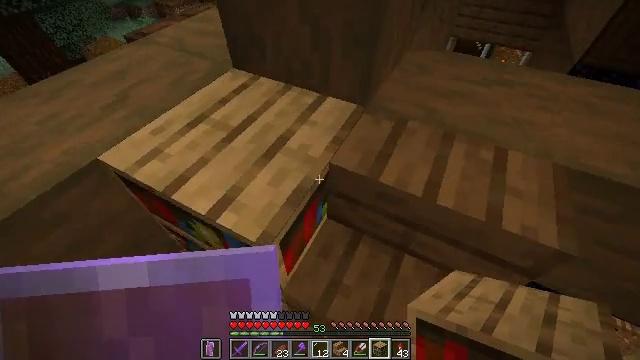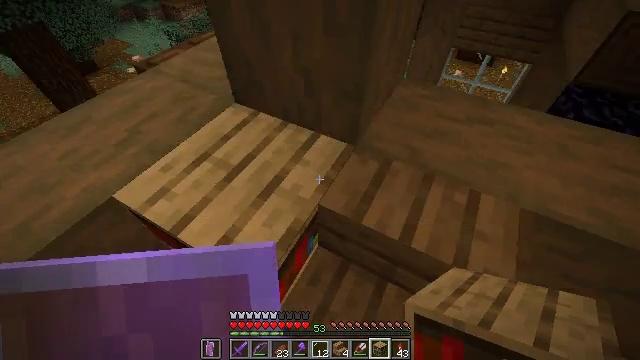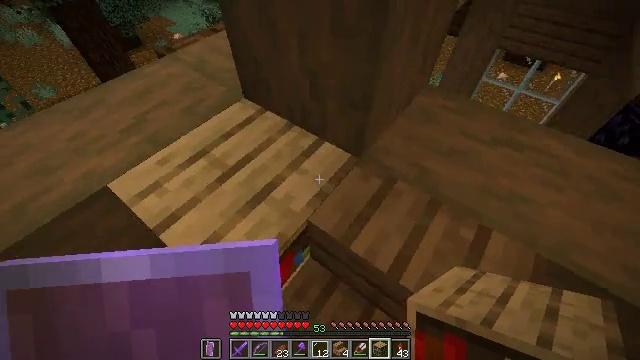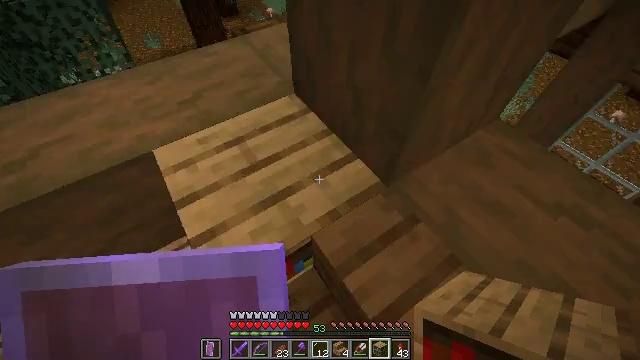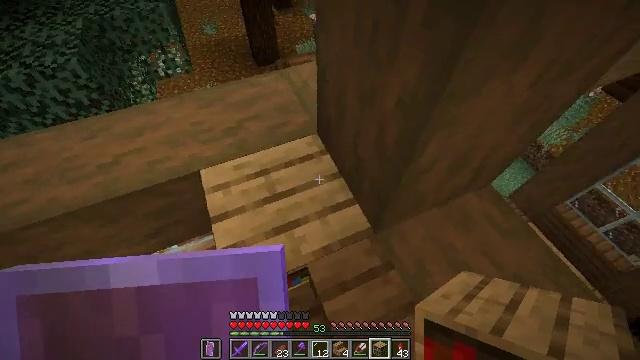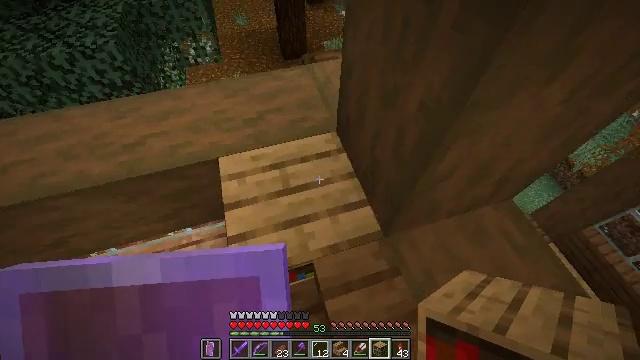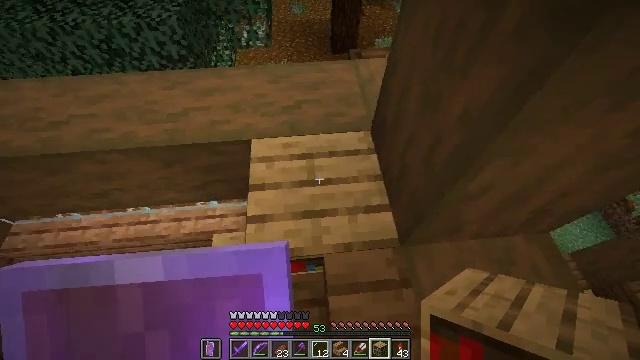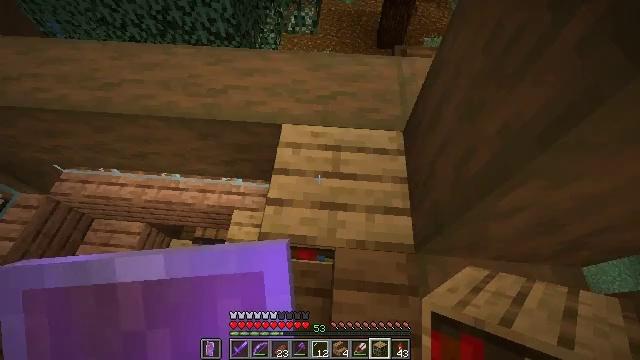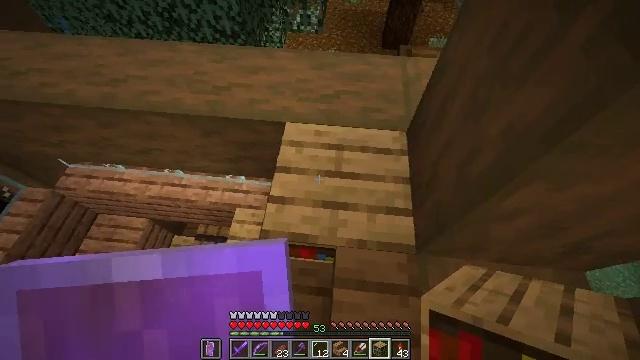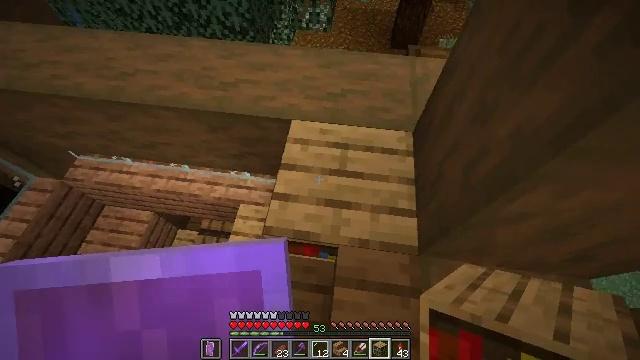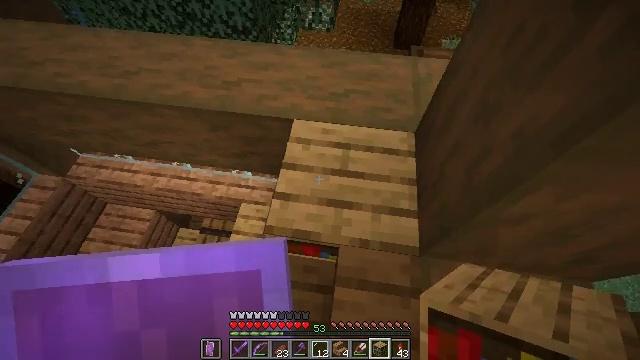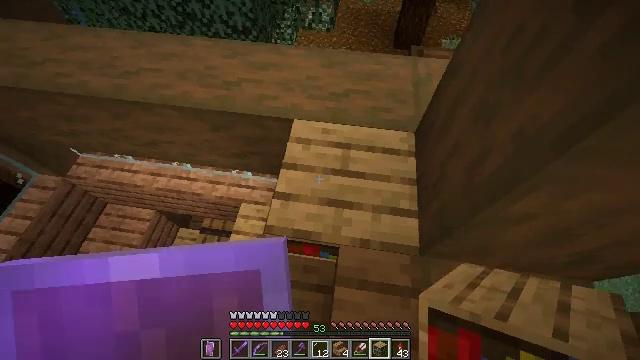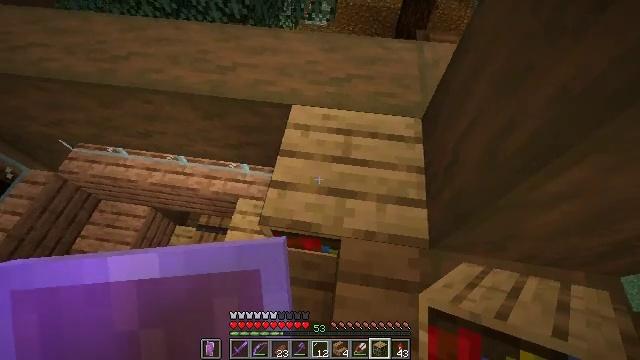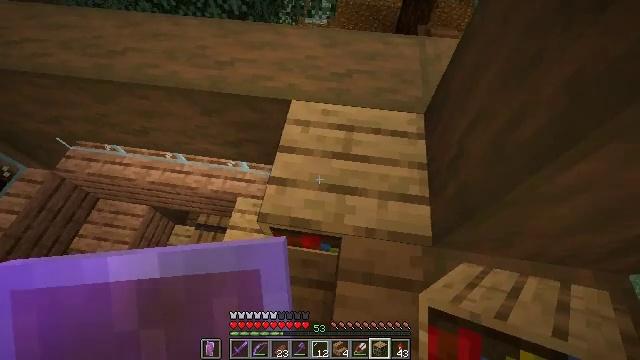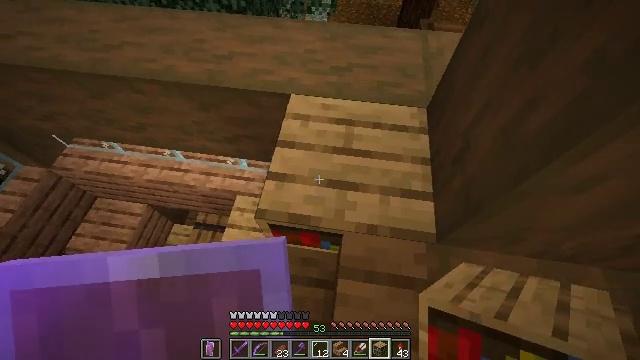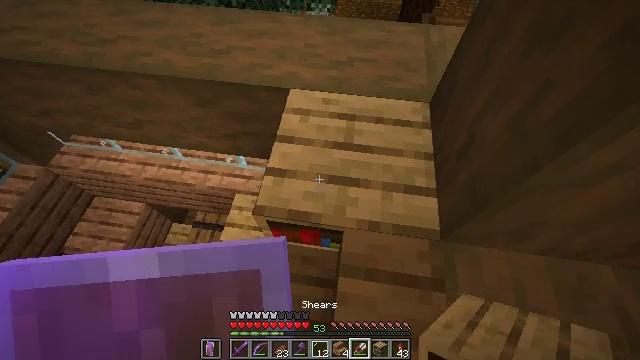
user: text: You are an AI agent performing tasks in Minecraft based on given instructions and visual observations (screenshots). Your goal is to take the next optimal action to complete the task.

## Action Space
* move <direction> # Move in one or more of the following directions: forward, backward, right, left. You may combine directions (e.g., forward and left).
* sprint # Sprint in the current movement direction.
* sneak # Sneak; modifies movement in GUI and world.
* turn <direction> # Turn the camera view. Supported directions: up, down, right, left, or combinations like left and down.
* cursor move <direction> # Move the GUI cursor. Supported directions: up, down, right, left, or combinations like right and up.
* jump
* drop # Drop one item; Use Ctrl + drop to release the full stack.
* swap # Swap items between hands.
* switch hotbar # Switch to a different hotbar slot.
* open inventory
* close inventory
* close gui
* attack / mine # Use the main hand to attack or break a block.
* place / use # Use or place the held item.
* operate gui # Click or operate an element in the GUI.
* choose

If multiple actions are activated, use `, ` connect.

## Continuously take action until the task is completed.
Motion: motion action
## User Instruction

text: Mine the bookshelf to gather resources.
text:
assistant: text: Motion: move forward and move right, turn left
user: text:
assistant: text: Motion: move forward and move right, turn left and down
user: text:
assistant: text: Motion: turn left and down
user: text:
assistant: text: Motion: turn left and down
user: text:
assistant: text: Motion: turn left
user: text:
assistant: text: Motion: turn left and down
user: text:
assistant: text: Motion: turn left and down
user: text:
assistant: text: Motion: turn left
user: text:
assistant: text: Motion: turn left
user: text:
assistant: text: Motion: no_op
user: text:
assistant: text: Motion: sneak
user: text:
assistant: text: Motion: sneak
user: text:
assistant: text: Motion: sneak
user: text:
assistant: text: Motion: sneak
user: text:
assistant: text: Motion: sneak
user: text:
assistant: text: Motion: sneak
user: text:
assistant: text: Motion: sneak
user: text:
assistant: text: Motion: sneak
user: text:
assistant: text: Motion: sneak
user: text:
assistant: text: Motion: sneak
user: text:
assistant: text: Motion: sneak
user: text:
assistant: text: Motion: sneak
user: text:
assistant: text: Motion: sneak
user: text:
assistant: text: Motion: sneak
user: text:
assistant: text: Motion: sneak
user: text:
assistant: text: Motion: sneak
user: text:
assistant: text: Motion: sneak
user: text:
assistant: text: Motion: sneak
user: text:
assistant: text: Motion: sneak
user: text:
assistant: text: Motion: sneak